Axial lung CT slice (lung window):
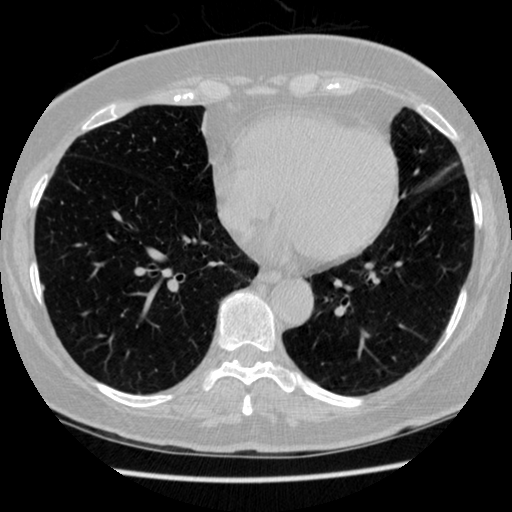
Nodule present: no